Question: I'm in the process of building a discrete-event simulator, and need to be able to calculate the theoretical bandwidth available between two systems in a given network topology, so that I can "time" how long a transfer will take to occur and create an event at its expected completion time.
At the moment, for simplicity, I do not consider the switch's backplanes or likelyhood for collisions / congestion to occur within the network. I am simply interested in the maximum transfer rate between all systems communicating.
For instance, consider the following sample network topology:

We assume the following connections:
'''
Source 1, Source 2 -> (sending to) Dest 1
Source 3, Source 4 -> (sending to) Dest 2
'''
Given these connections, what is the maximum effective transfer rate of all sources?
If we visualize this as a graph, I can calculate this manually by starting from the sources and evaluating at each switch level the maximum amount of incoming network traffic vs the switch's uplink.
For instance, Source #1 in this scenario has 50 Mbps of effective bandwidth to Dest 1
'''
1 Gbps * S1(1/2) * S2(1) * S3(1/10) = 50 Mbps
'''
However, I'm curious as to what other methods can be utilized to calculate this, or if there is a more effective approach which I can utilize to "predict" network traffic.
Any feedback is appreciated -- thanks.
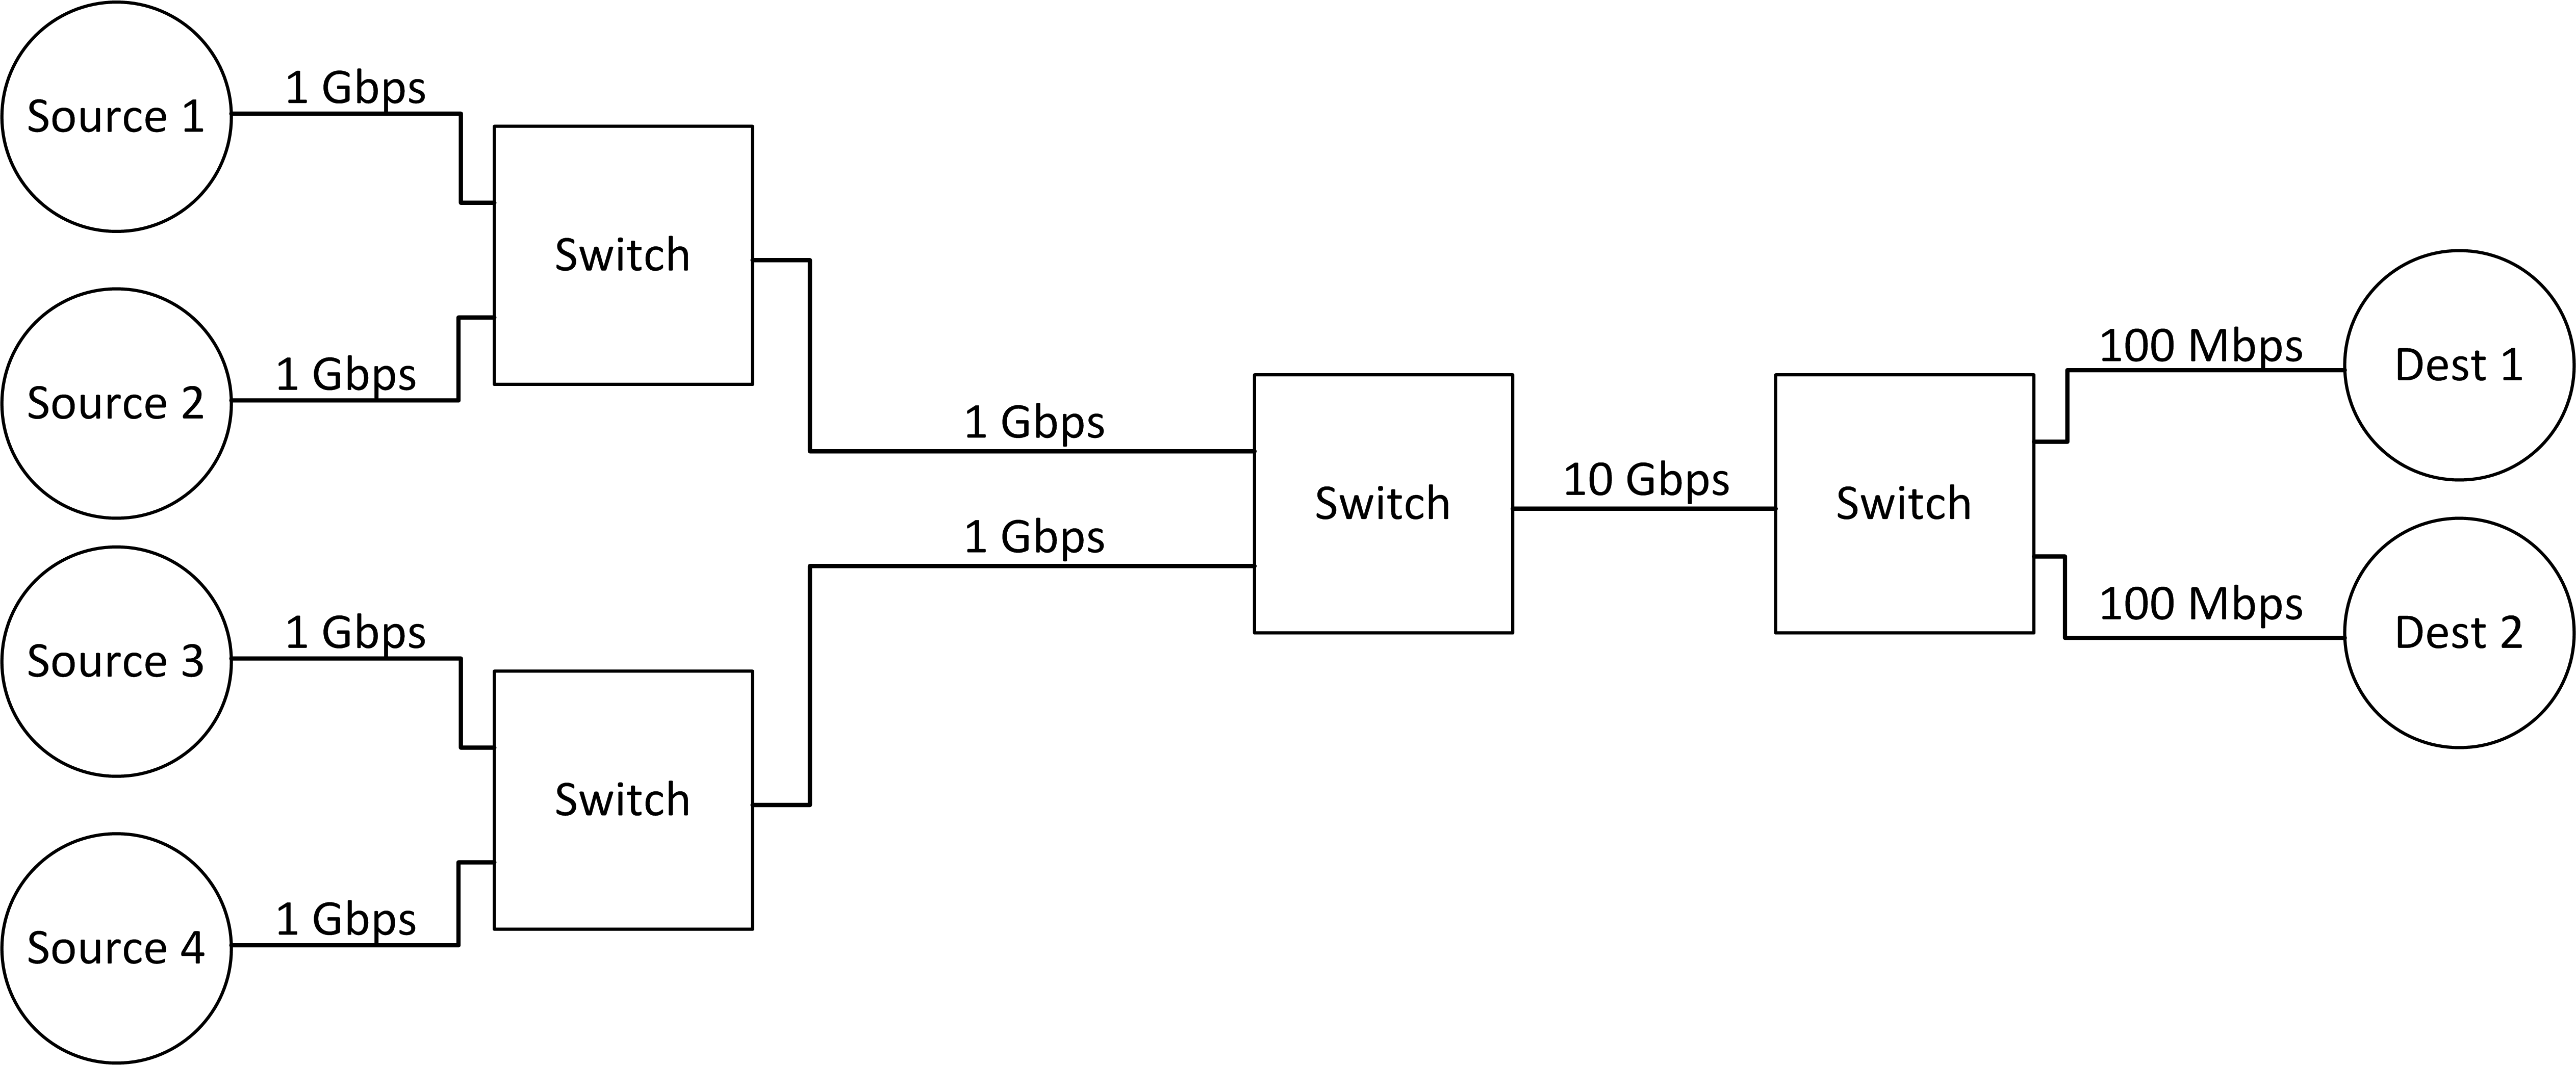
Answer: This is essentially a max-min fairness problem.
<URL>
The progressive filling algorithm (described in the Wiki article) is a simple solution to this problem:
> If resources are allocated in advance in the network nodes, max-min
fairness can be obtained by using an algorithm of progressive filling.
You start with all rates equal to 0 and grow all rates together at the
same pace, until one or several link capacity limits are hit. The
rates for the sources that use these links are not increased any more,
and you continue increasing the rates for other sources. All the
sources that are stopped have a bottleneck link. This is because they
use a saturated link, and all other sources using the saturated link
are stopped at the same time, or were stopped before, thus have a
smaller or equal rate. The algorithm continues until it is not
possible to increase. Lastly, when the algorithm terminates, all
sources have been stopped at some time and thus have a bottleneck
link. This allocation is max-min fair.